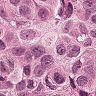
Metastatic tissue present: yes